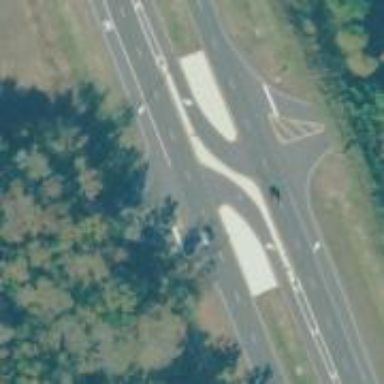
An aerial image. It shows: This image shows trunk highway that functions as expressway.